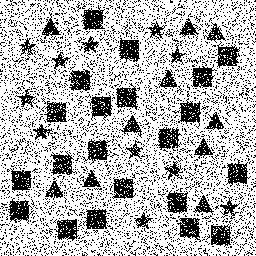
Squares: 21
Triangles: 10
Stars: 11
Total shapes: 42